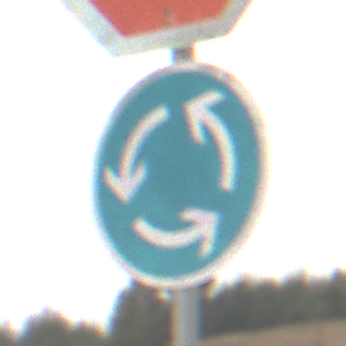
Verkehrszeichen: Kreisverkehr
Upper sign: Stop
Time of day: MorningAfternoon
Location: Outdoor (Nature)
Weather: Overcast
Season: NotSpecified
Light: Natural